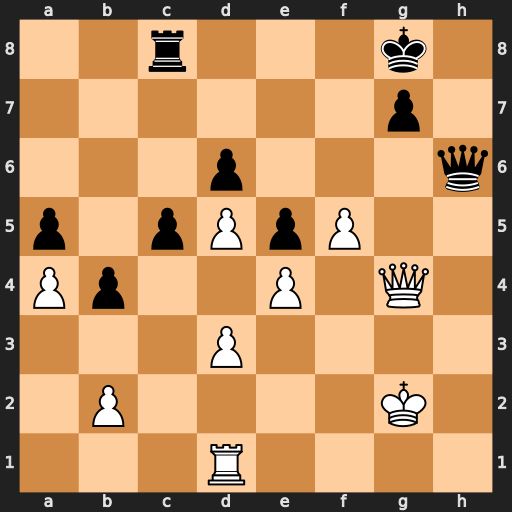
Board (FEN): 2r3k1/6p1/3p3q/p1pPpP2/Pp2P1Q1/3P4/1P4K1/3R4
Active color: w
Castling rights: -
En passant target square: -
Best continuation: f6 Rf8 Qe6+ Kh7 Rh1 Qxh1+ Kxh1